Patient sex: F
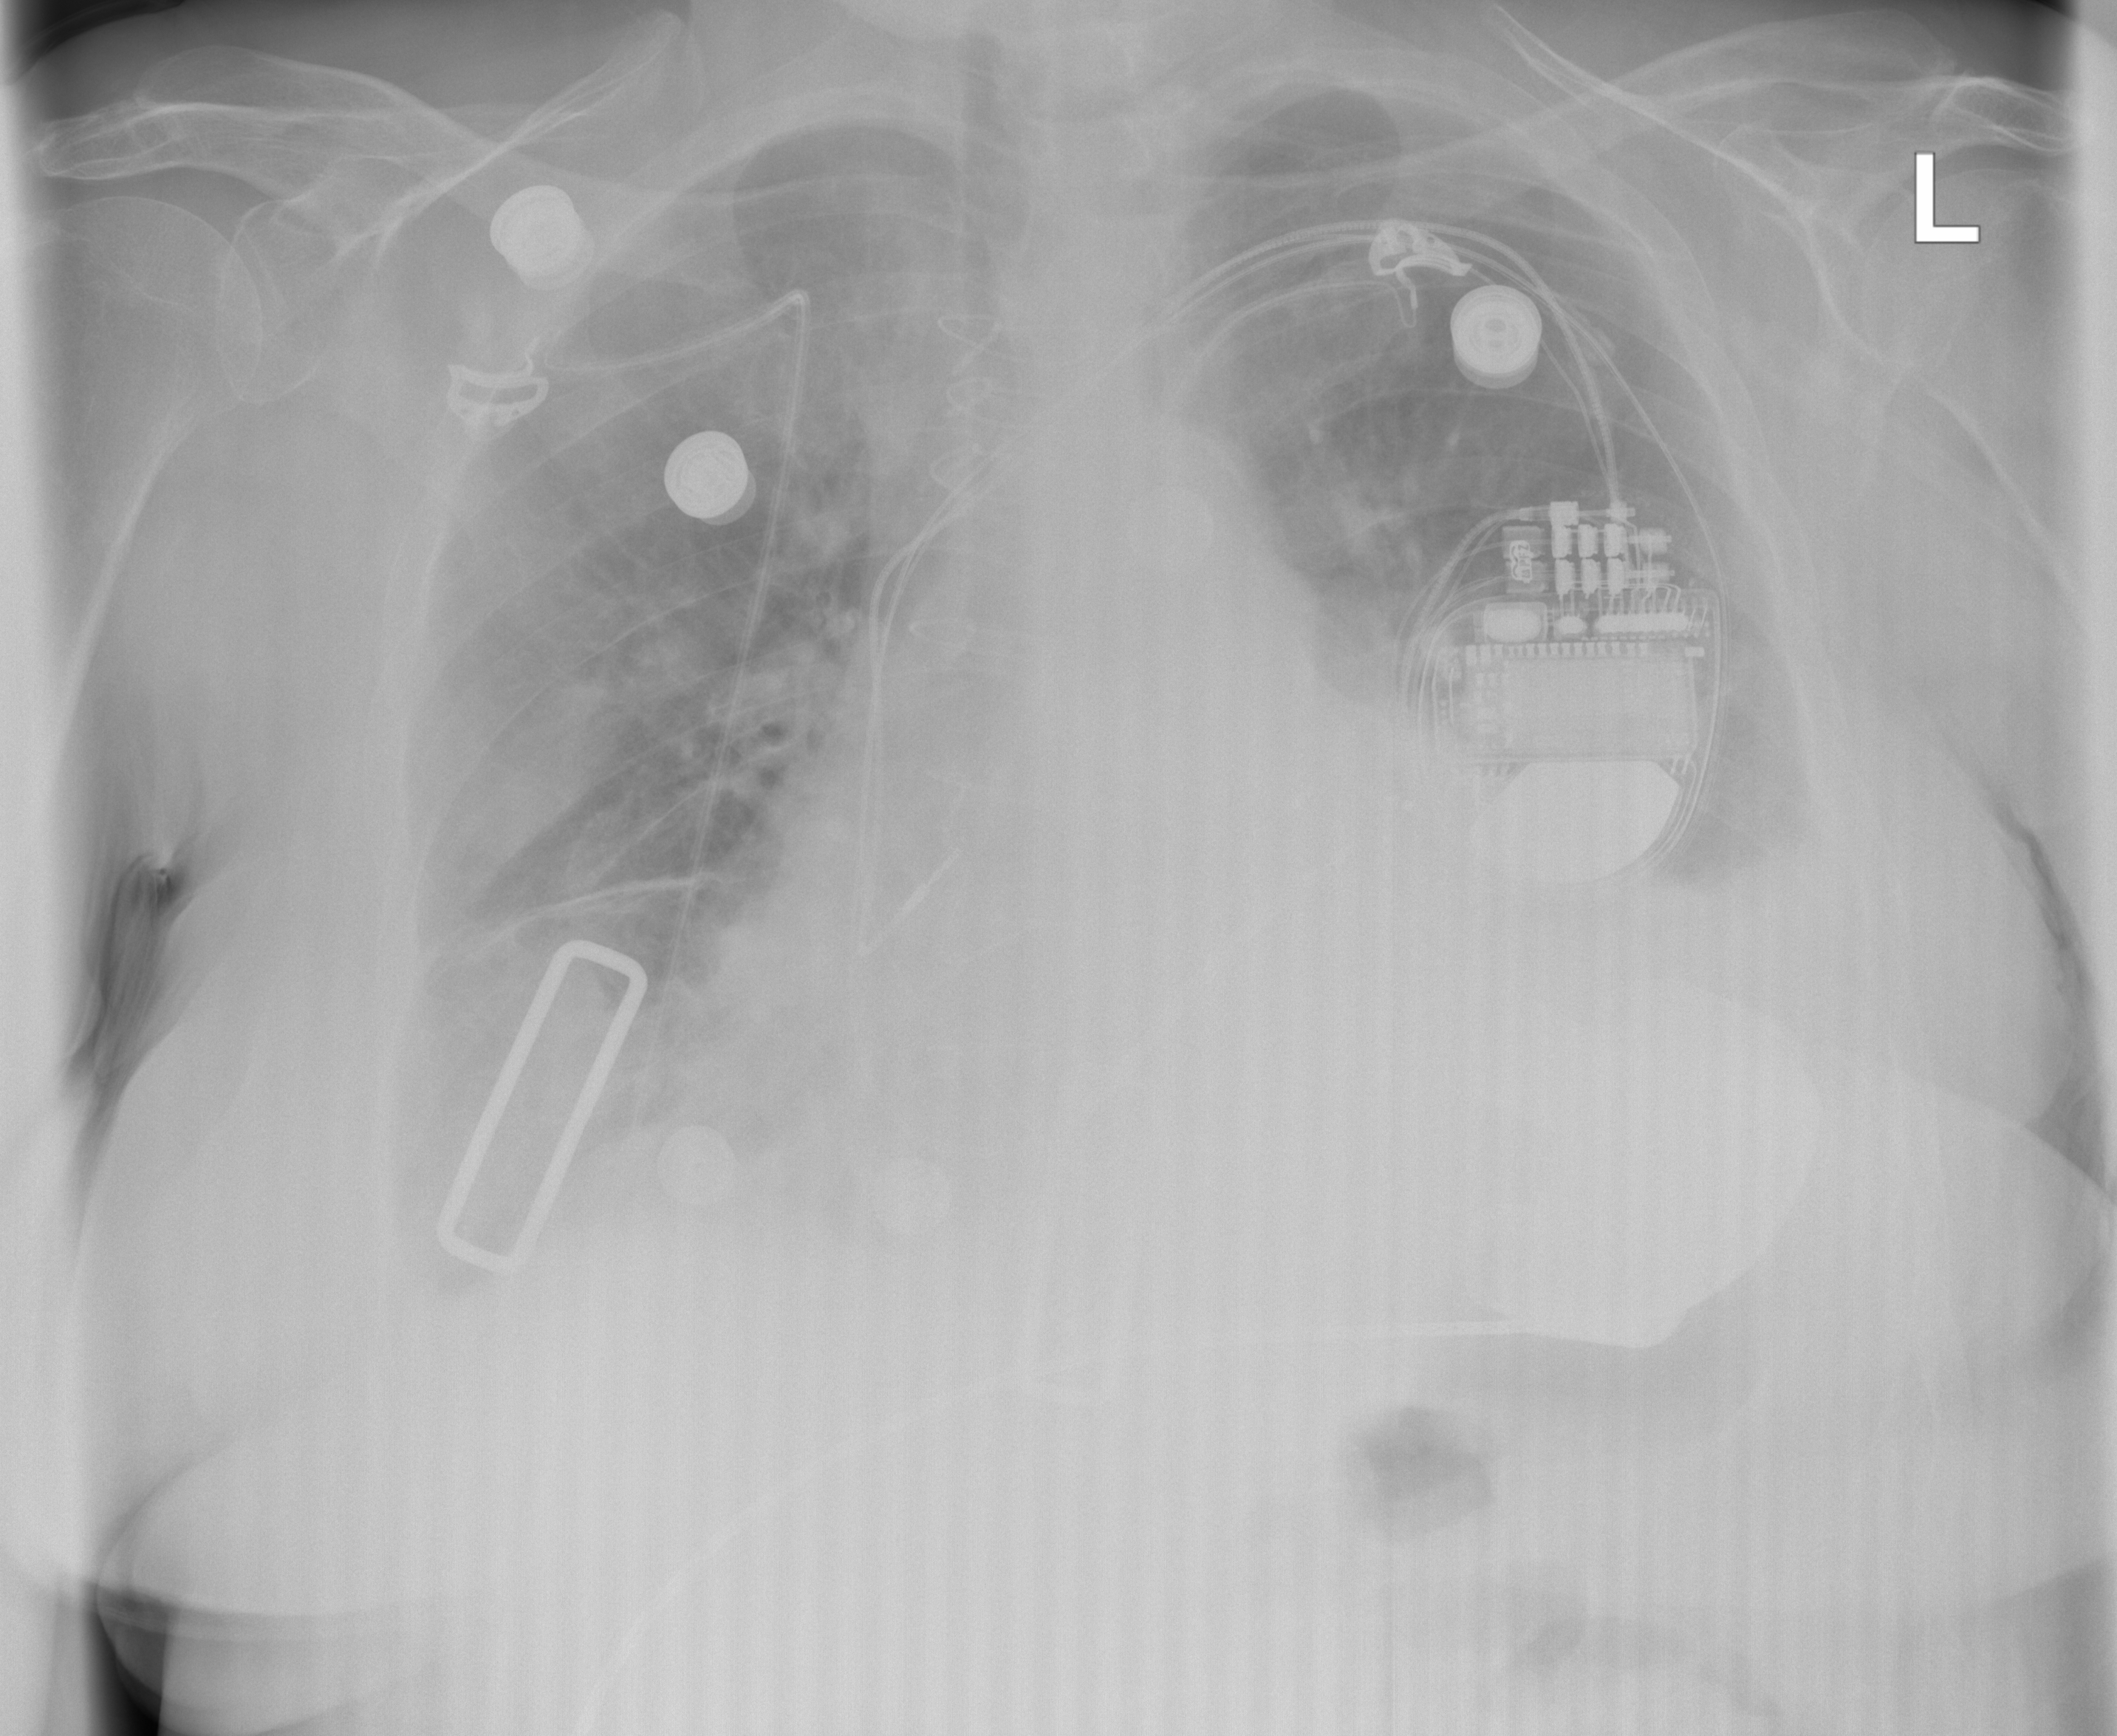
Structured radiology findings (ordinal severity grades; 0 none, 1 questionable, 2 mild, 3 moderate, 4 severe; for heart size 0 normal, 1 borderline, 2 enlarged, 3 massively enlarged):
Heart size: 3
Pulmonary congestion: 2
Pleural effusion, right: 2
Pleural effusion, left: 2
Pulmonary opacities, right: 2
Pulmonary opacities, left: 0
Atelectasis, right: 2
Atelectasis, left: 2